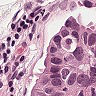
Metastatic tissue present: yes